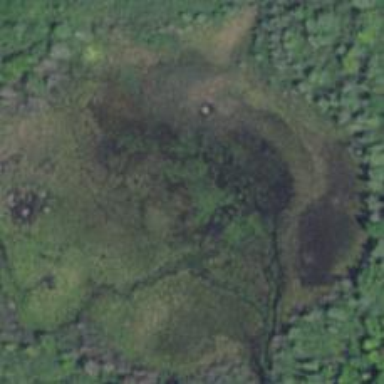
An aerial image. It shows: Marshy wetland area.